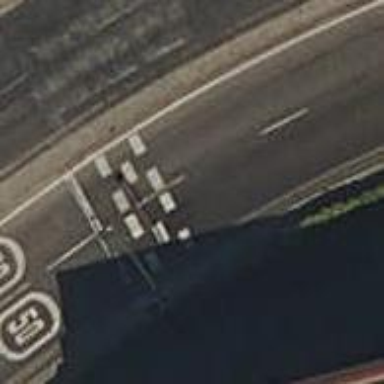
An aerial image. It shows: Road with traffic signals.